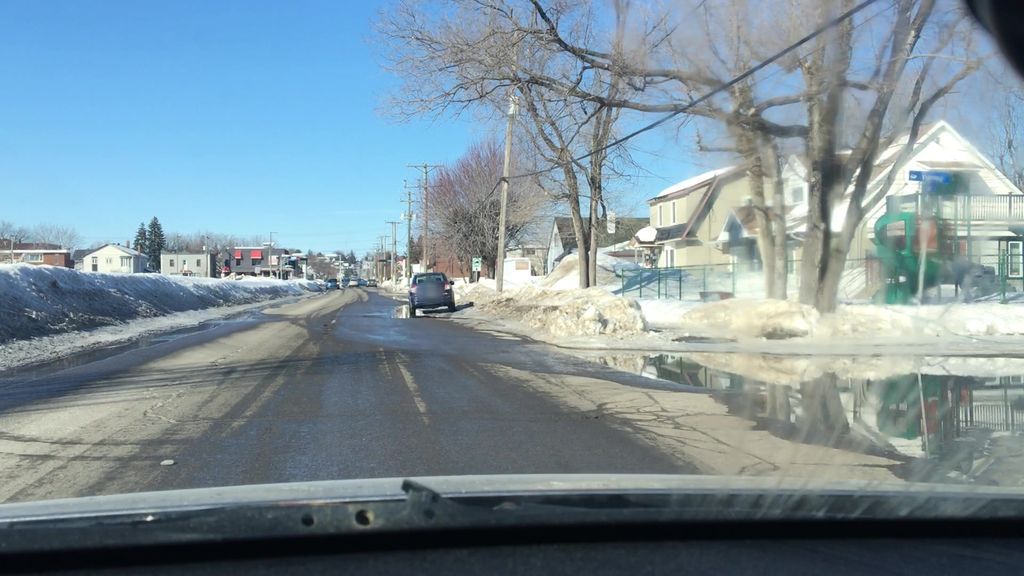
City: ottawa-gatineau